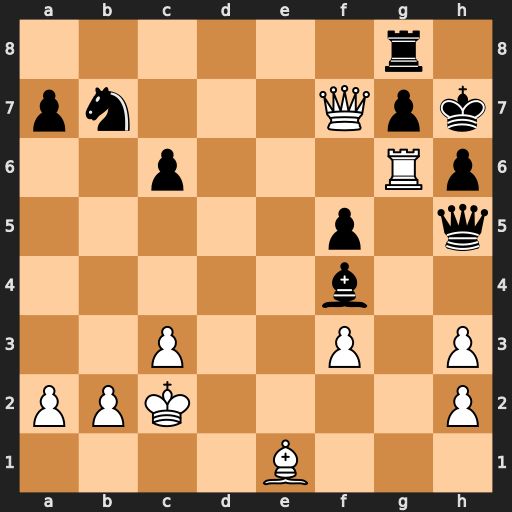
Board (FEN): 6r1/pn3Qpk/2p3Rp/5p1q/5b2/2P2P1P/PPK4P/4B3
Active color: w
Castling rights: -
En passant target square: -
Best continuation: Rxg7+ Rxg7 Qxh5